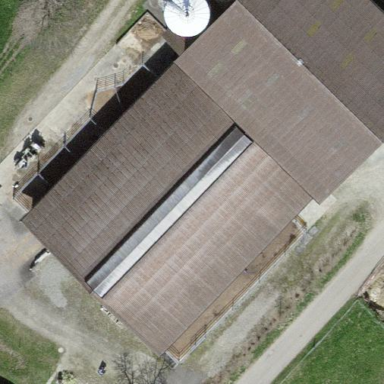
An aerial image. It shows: Farmyard area.